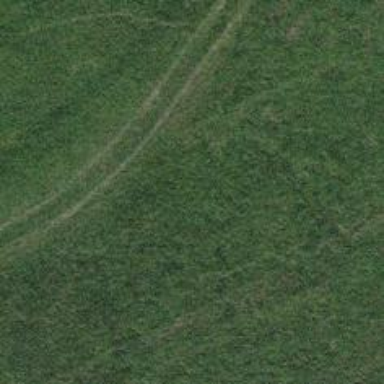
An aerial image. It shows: Unpaved track road.